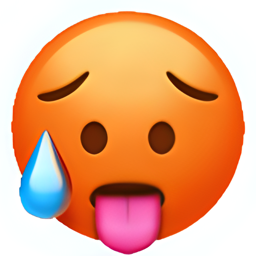
Name: overheated face
Emoji: 🥵
Group: Smileys & Emotion
Sub-group: face-unwell